Interaction volume radius: 5 \u00c5
Interaction volume height: 15 \u00c5
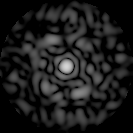
Disorder parameter: 0.8147